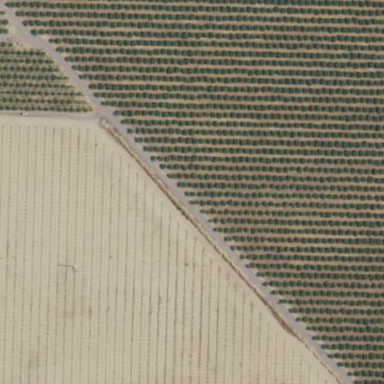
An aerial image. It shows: Orchard area used for field cropland.